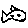
Label: fish